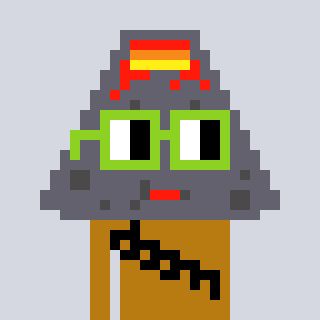
a pixel art character with square light green glasses, a volcano-shaped head and a gold-colored body on a cool background